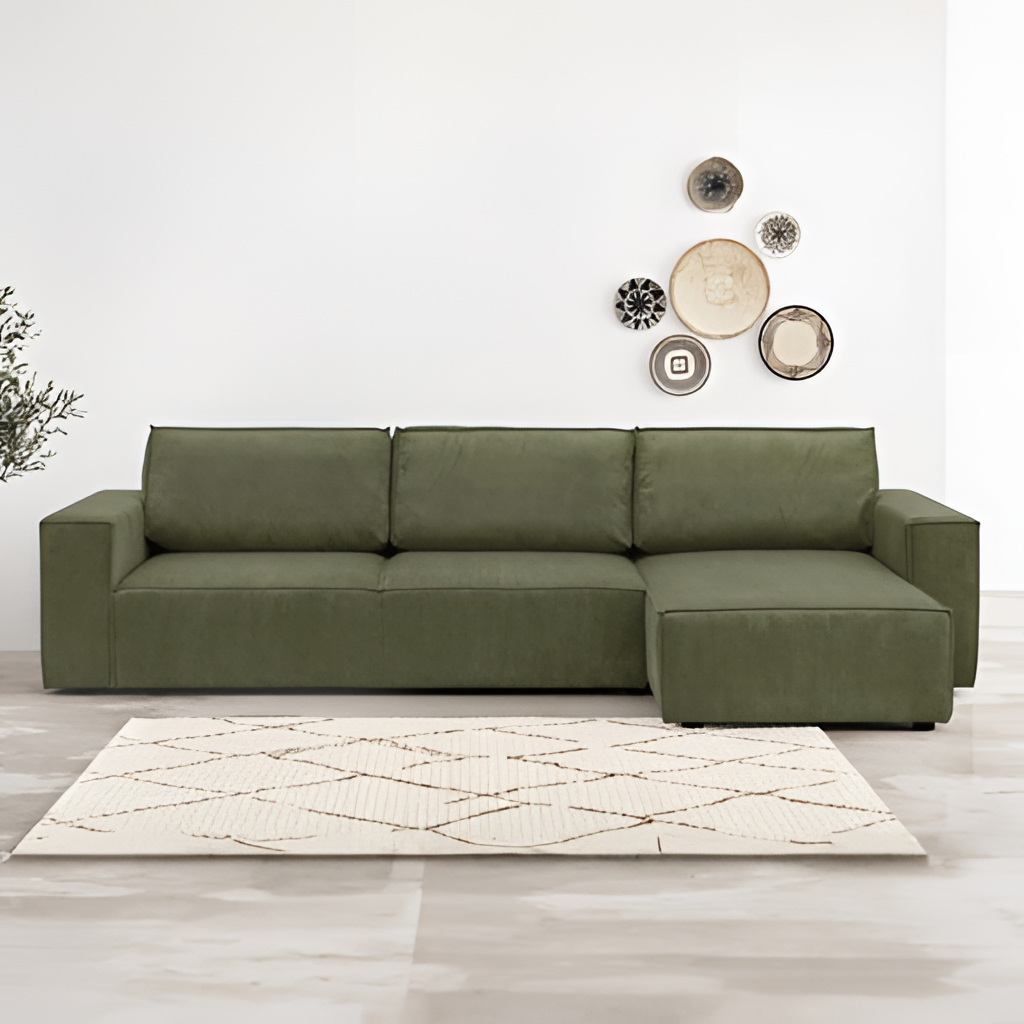
living room, fabric sectional sofa, white paint wallpaper, with solid pattern, minimalist, tile flooring, with large square pattern